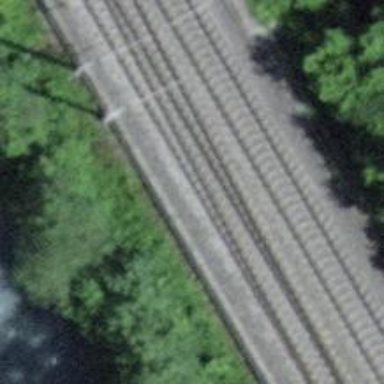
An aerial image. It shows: Single-track railway siding with electrified contact lines.